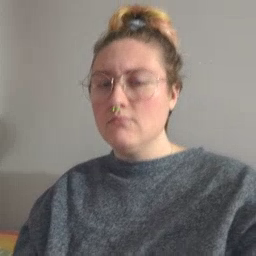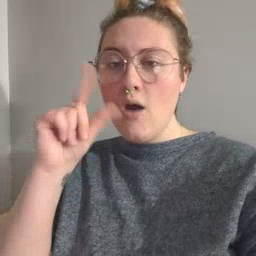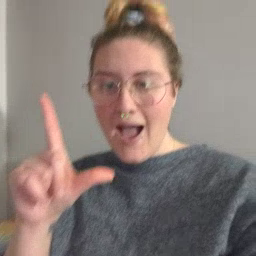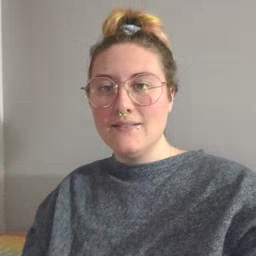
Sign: awake